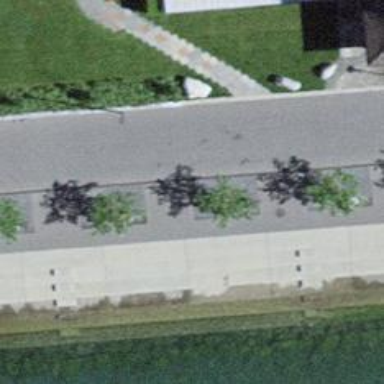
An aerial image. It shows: Bench for seating.